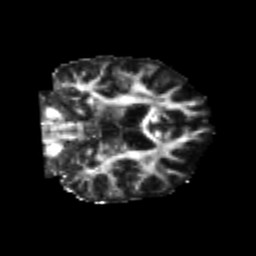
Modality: FA
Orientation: coronal
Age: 22
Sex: female
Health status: healthy
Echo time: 0.074 s